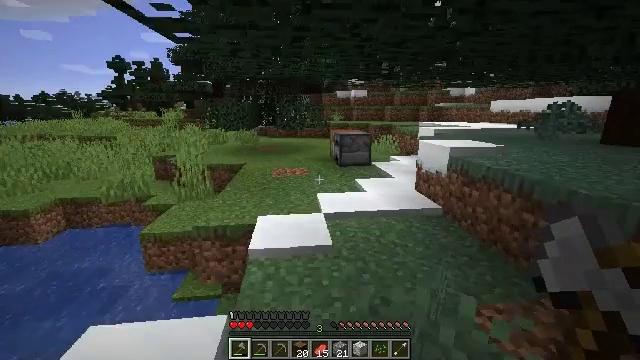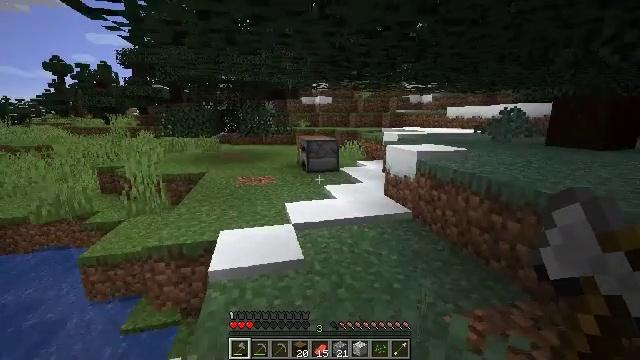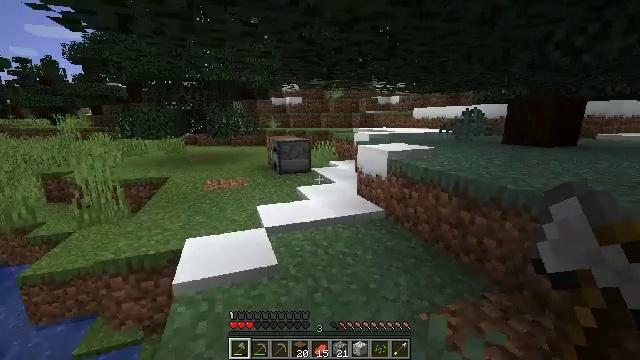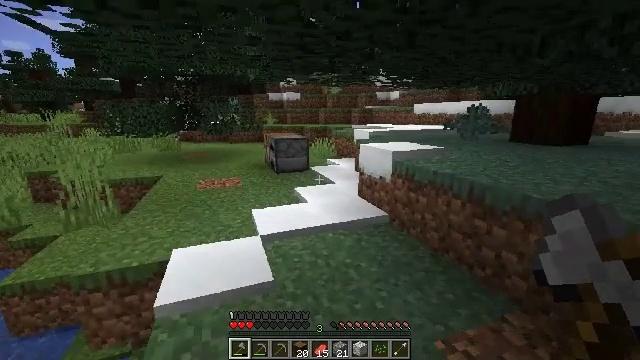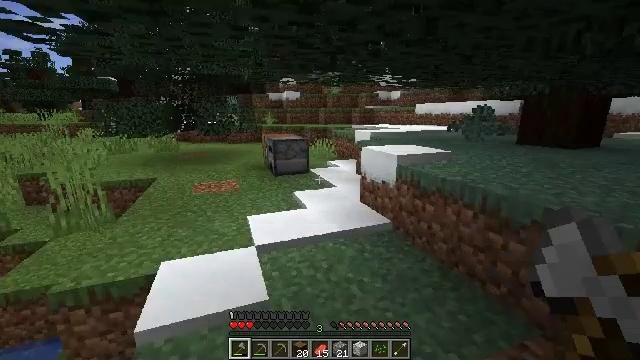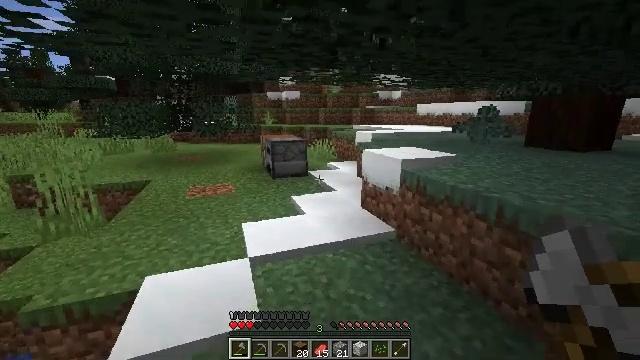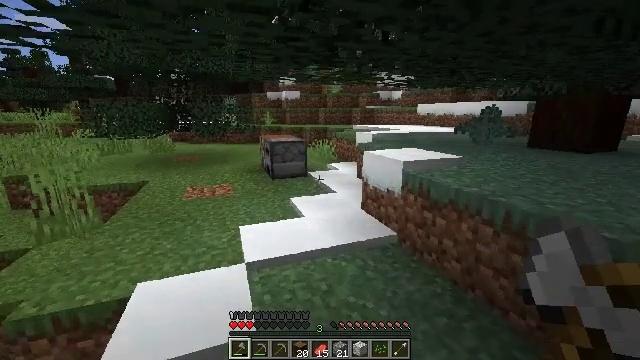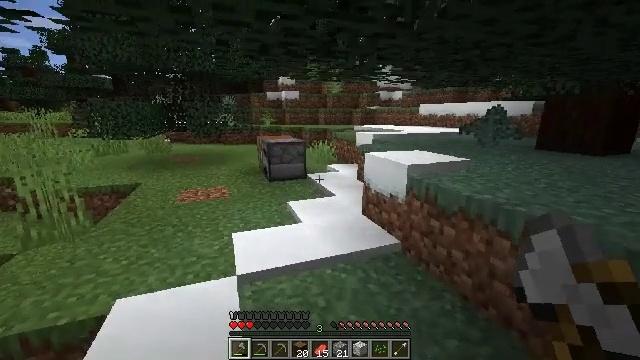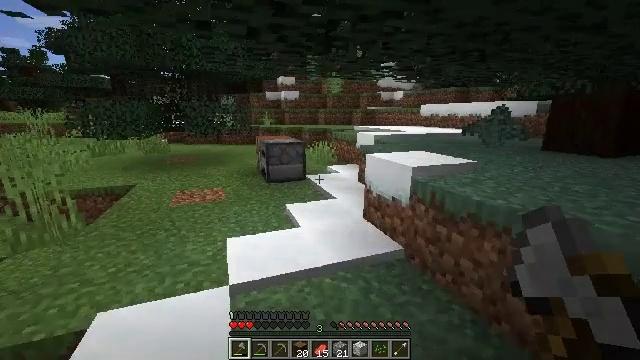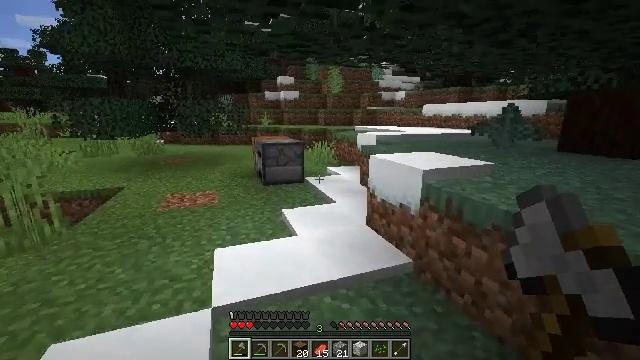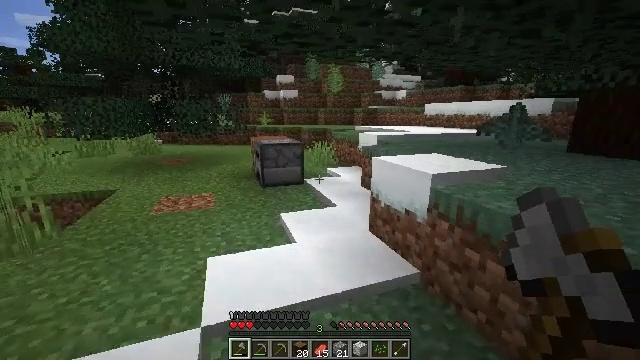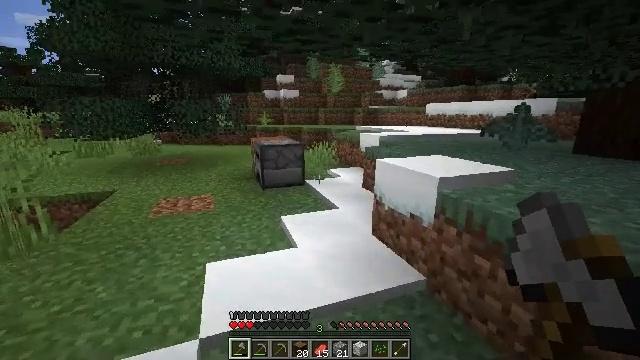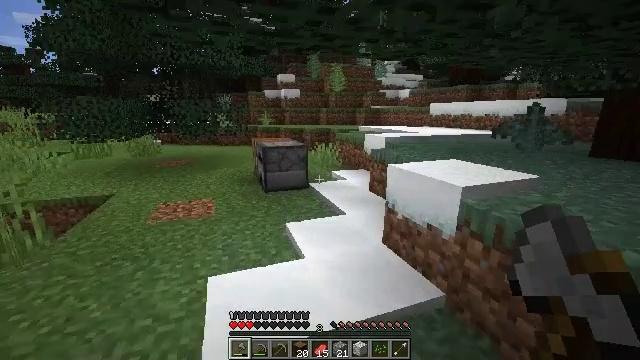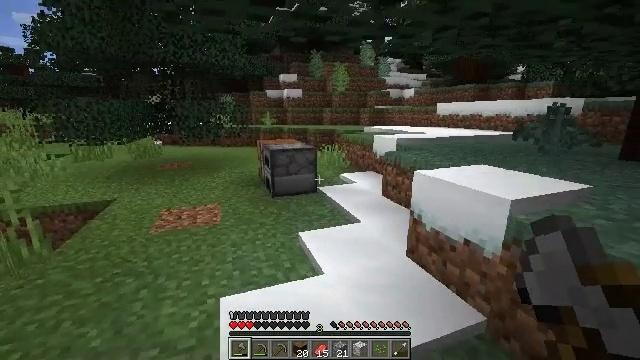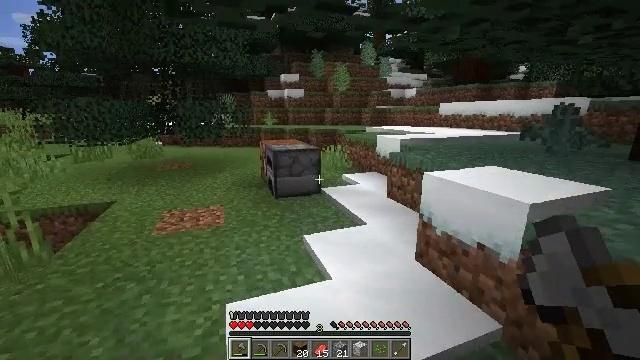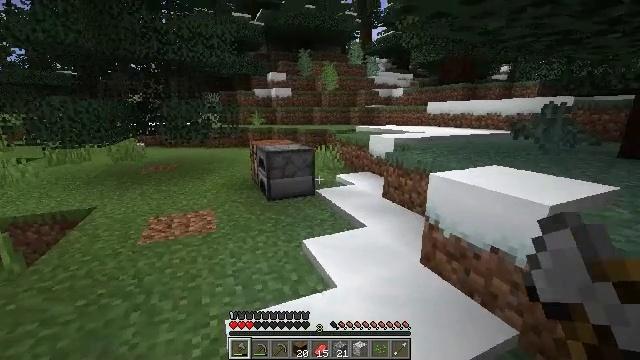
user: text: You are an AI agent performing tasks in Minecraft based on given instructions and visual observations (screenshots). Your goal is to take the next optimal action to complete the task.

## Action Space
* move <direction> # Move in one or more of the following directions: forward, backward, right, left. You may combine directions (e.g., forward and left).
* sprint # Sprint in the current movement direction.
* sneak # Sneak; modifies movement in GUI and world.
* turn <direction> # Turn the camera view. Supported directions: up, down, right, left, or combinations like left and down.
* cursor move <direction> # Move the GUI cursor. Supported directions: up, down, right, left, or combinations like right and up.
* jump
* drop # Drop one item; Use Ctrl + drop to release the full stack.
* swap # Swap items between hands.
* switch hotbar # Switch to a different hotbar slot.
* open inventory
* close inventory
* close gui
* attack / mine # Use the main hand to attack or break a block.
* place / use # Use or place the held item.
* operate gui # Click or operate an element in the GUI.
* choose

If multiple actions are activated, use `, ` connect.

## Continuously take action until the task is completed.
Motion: motion action
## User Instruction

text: Use the furnace to obtain charcoal.
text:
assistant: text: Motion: move forward, turn right and up
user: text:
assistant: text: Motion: move forward, turn right
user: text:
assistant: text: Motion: move forward
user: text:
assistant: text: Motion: move forward
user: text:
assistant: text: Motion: move forward
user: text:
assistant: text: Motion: move forward
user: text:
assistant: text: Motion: move forward
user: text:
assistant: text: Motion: move forward
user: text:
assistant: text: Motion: move forward
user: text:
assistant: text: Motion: move forward
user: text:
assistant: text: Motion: move forward and move left
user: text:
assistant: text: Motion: move forward and move left
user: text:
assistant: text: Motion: move forward and move left
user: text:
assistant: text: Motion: move forward and move left
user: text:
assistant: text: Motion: move forward and move left, turn right
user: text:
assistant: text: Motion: move forward and move left
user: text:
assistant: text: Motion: move forward and move left
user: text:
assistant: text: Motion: move forward and move left, turn right and down
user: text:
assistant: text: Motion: move forward and move left, turn right and down
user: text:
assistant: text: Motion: move forward and move left, turn right
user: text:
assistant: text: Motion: move forward and move left, turn right
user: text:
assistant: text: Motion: move forward and move left, turn right
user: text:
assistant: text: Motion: move forward and move left, turn right
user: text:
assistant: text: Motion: move forward and move left, turn right
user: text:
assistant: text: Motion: move forward and move left
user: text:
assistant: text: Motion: move forward and move left
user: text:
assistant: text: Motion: move forward and move left, turn right
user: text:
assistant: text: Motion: move forward and move left, turn right
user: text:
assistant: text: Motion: move forward and move left, turn right
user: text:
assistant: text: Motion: move forward and move left, turn right and down